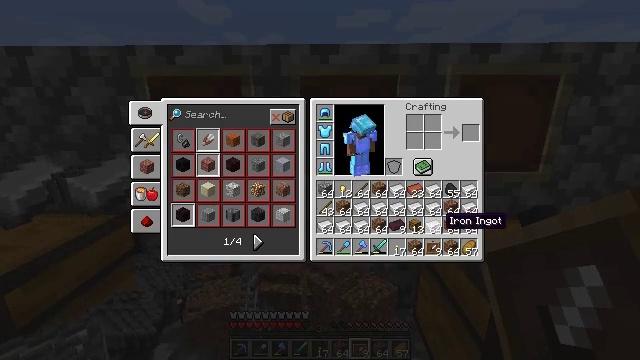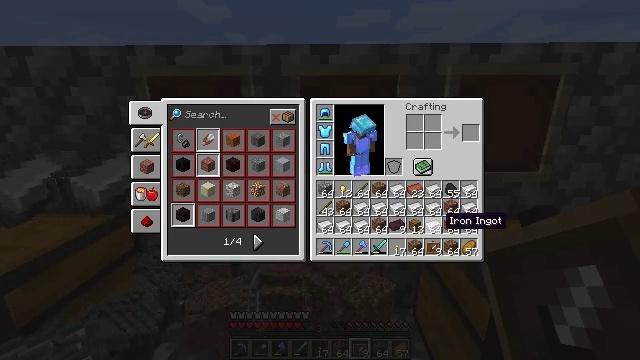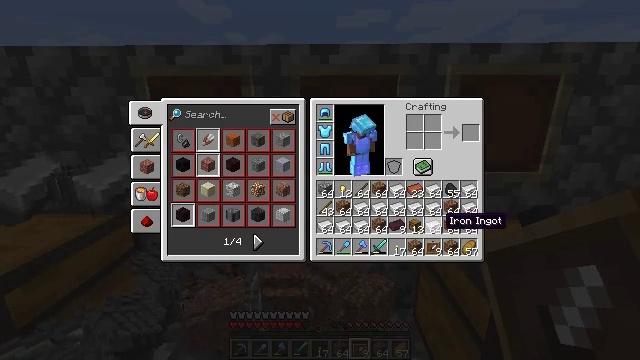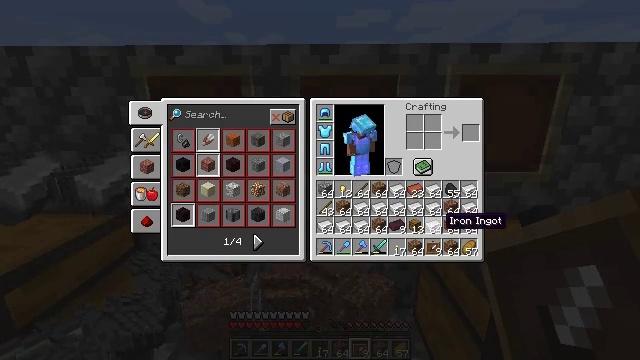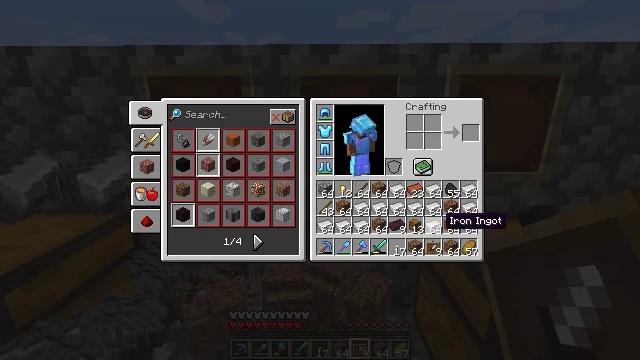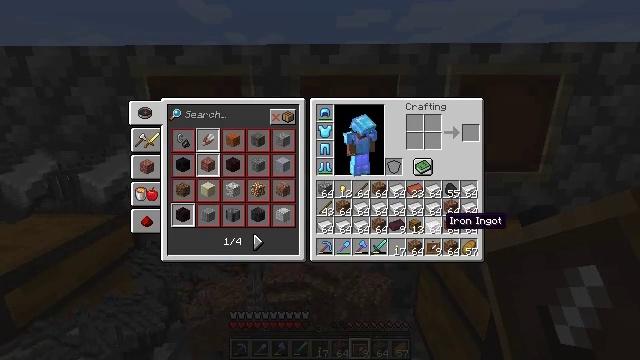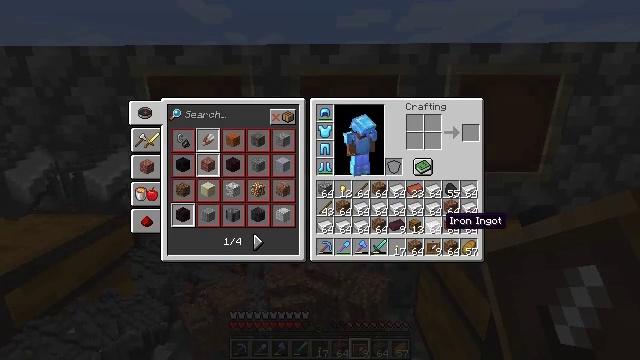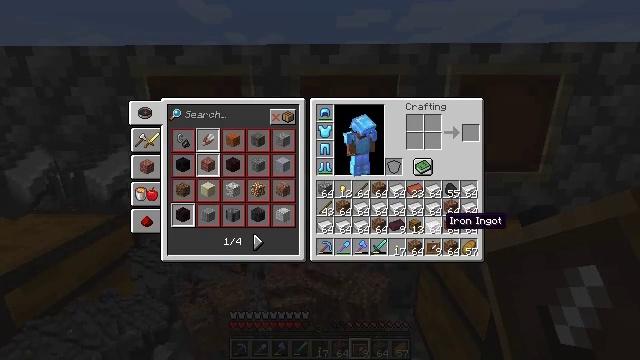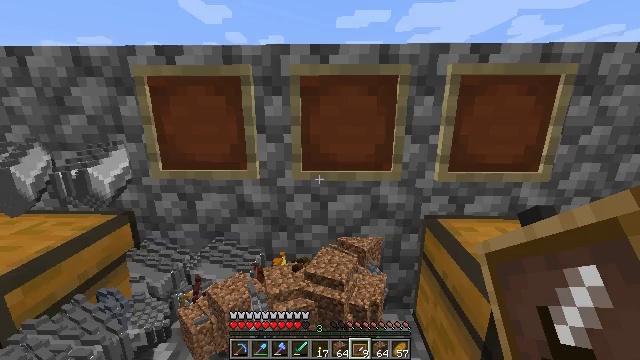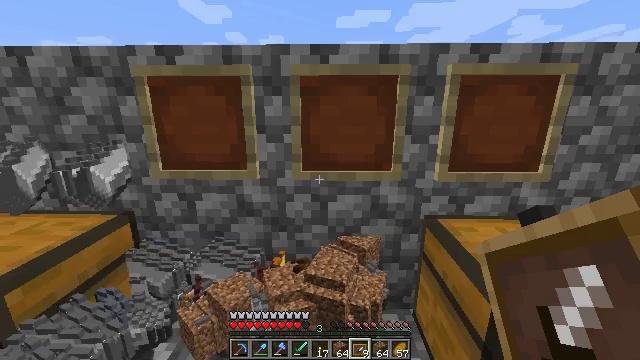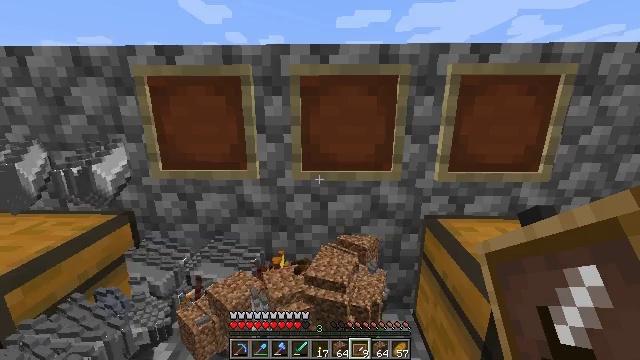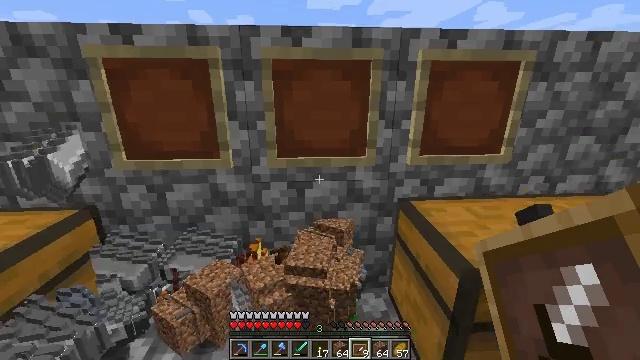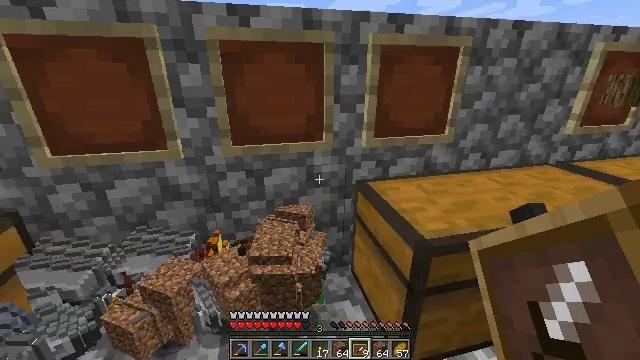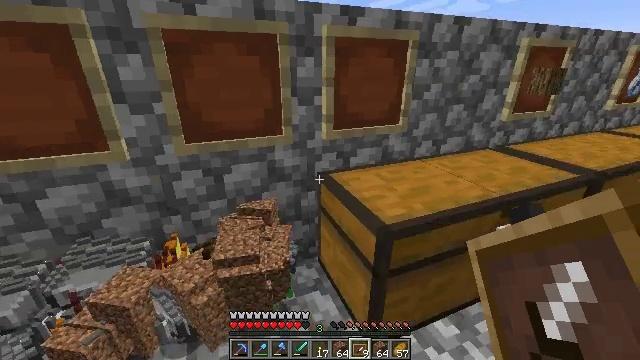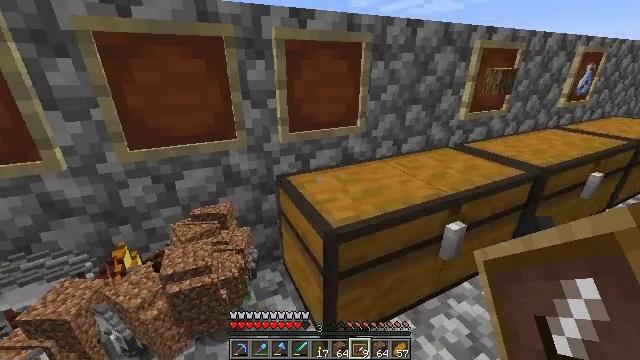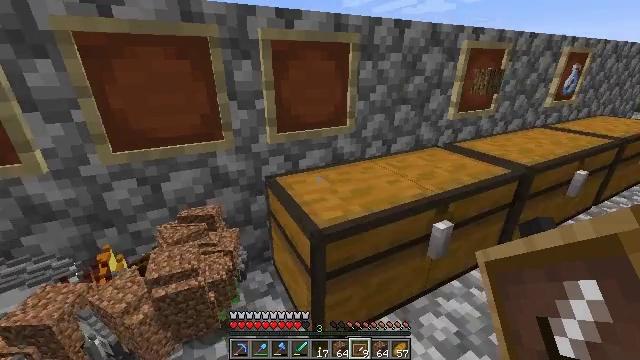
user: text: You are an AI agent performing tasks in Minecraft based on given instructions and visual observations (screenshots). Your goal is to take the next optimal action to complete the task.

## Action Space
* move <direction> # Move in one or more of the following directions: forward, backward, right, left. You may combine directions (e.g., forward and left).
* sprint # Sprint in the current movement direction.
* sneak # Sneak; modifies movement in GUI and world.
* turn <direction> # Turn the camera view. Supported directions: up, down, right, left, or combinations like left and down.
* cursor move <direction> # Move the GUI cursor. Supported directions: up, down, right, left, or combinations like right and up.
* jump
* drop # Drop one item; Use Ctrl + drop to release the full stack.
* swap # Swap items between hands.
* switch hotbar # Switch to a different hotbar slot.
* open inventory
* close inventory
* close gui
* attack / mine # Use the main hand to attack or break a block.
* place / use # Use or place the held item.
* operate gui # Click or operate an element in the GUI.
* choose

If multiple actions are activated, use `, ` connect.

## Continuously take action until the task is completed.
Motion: motion action
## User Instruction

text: Drop an acacia fence.
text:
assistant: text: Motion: no_op
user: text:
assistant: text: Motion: no_op
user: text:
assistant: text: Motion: no_op
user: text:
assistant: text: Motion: no_op
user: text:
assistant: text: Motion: no_op
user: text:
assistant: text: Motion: no_op
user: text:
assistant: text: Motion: no_op
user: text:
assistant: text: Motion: no_op
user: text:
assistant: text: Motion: no_op
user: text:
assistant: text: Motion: no_op
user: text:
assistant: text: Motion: turn right and down
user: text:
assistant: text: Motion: turn right and down
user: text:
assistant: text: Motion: move right, turn right and down
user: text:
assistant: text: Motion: move right, turn right
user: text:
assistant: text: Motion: move right, turn right
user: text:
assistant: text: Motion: move right
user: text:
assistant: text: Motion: move right, turn left
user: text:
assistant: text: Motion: turn left
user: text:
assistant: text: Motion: turn left
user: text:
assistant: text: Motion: turn left
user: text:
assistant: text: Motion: turn left
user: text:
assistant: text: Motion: turn left
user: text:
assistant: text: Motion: no_op
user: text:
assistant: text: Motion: no_op
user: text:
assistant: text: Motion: no_op
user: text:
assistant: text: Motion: use / place
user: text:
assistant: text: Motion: use / place
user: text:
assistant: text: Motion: use / place
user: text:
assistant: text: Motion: no_op
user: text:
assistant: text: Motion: no_op